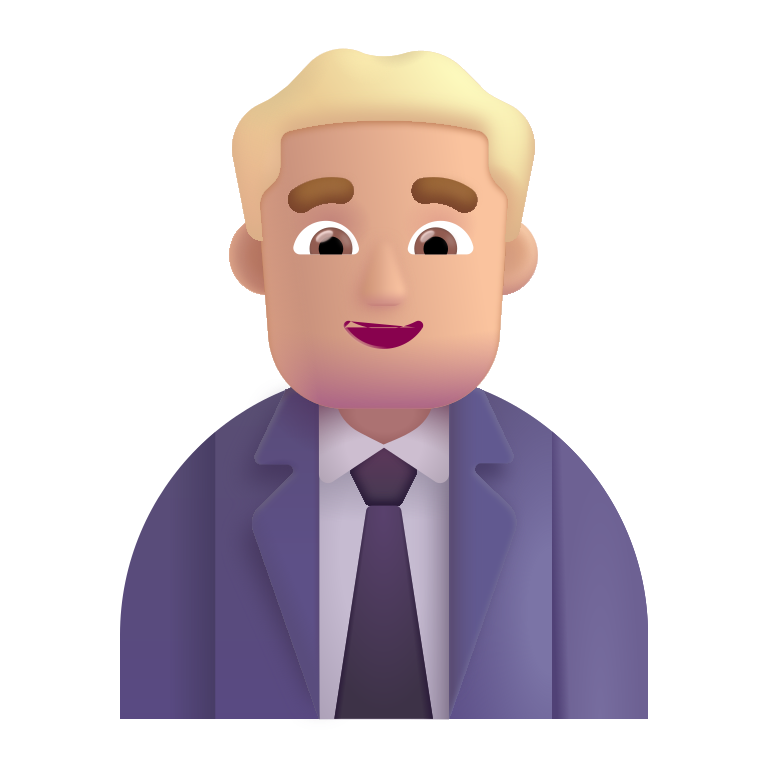
man office worker color  light